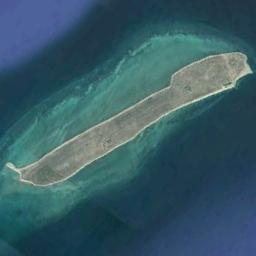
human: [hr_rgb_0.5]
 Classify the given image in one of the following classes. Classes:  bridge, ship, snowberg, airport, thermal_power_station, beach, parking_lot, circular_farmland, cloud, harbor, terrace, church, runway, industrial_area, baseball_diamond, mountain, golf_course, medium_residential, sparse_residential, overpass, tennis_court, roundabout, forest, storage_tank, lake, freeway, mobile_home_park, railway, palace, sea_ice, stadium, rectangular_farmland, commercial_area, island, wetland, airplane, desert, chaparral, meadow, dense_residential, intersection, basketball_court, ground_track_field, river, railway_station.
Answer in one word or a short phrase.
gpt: island